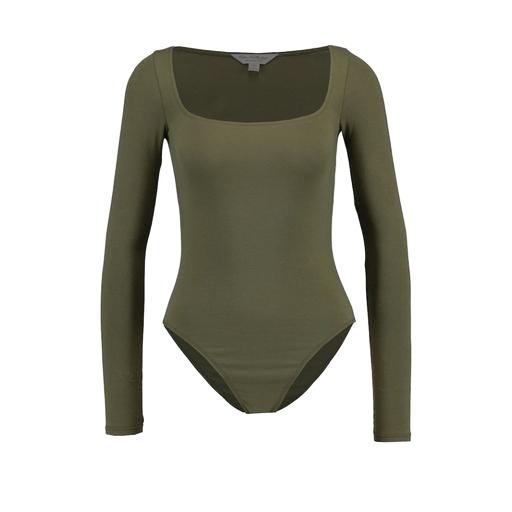
square neck, square neckline, green scoop neck, white background